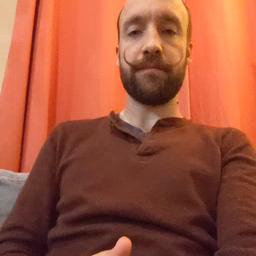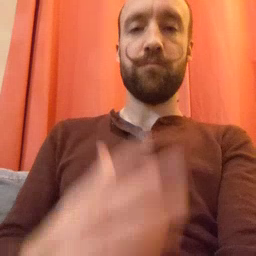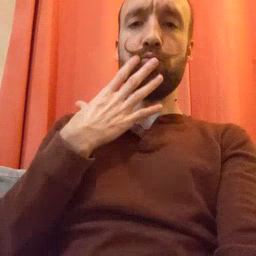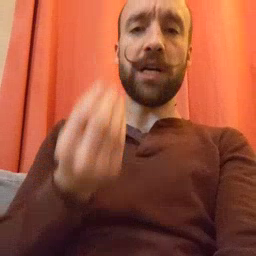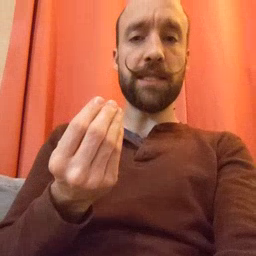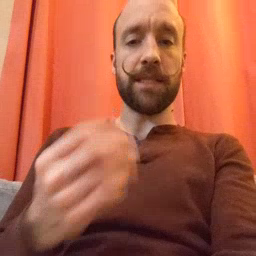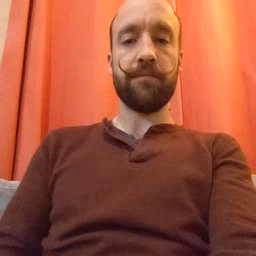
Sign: wet